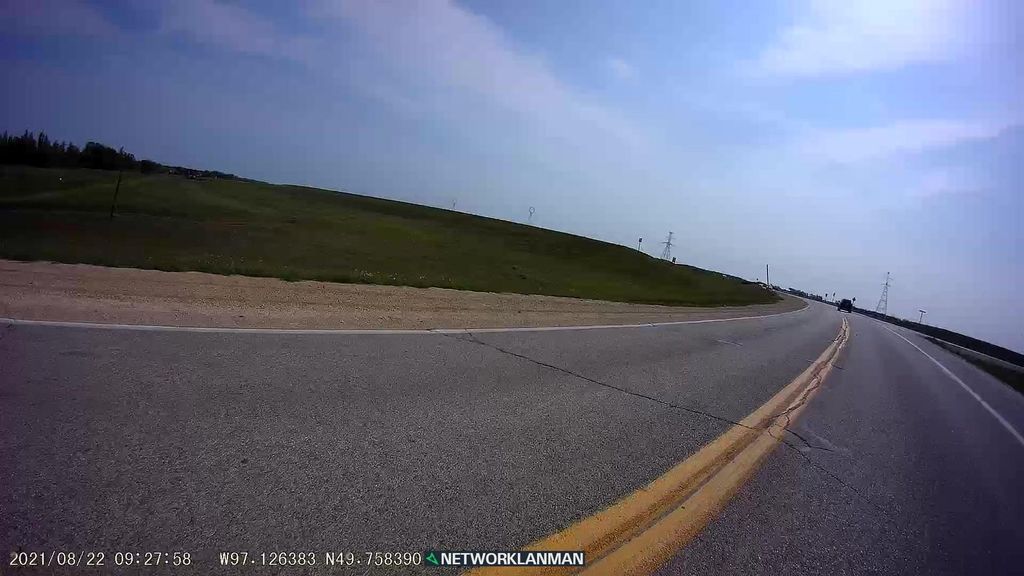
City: winnipeg